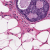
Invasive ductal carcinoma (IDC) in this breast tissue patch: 0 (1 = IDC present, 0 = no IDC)